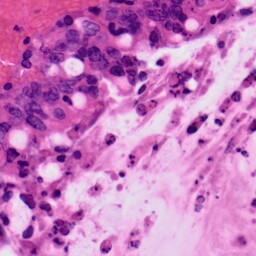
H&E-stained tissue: Colon